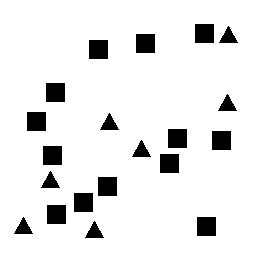
Squares: 13
Triangles: 7
Stars: 0
Total shapes: 20